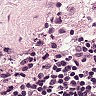
Metastatic tissue present: no